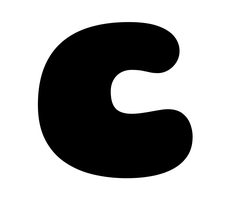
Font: Gluten_Black